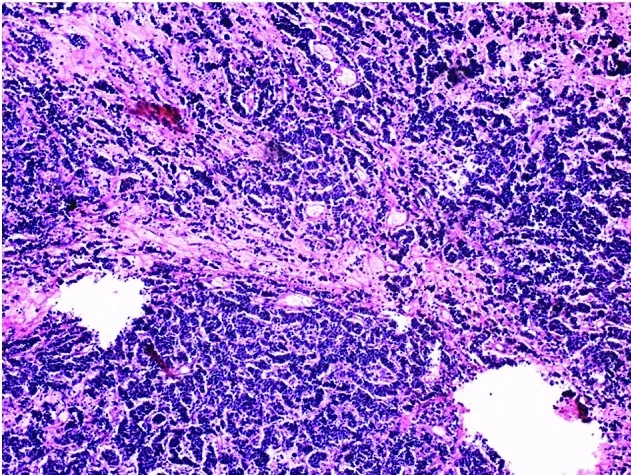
Hematoxylin and eosin-stained section revealing small cell cervical carcinoma with hyperchromatic nuclei and scant cytoplasm (magnification, x100).
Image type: pathology (h&e)